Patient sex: M
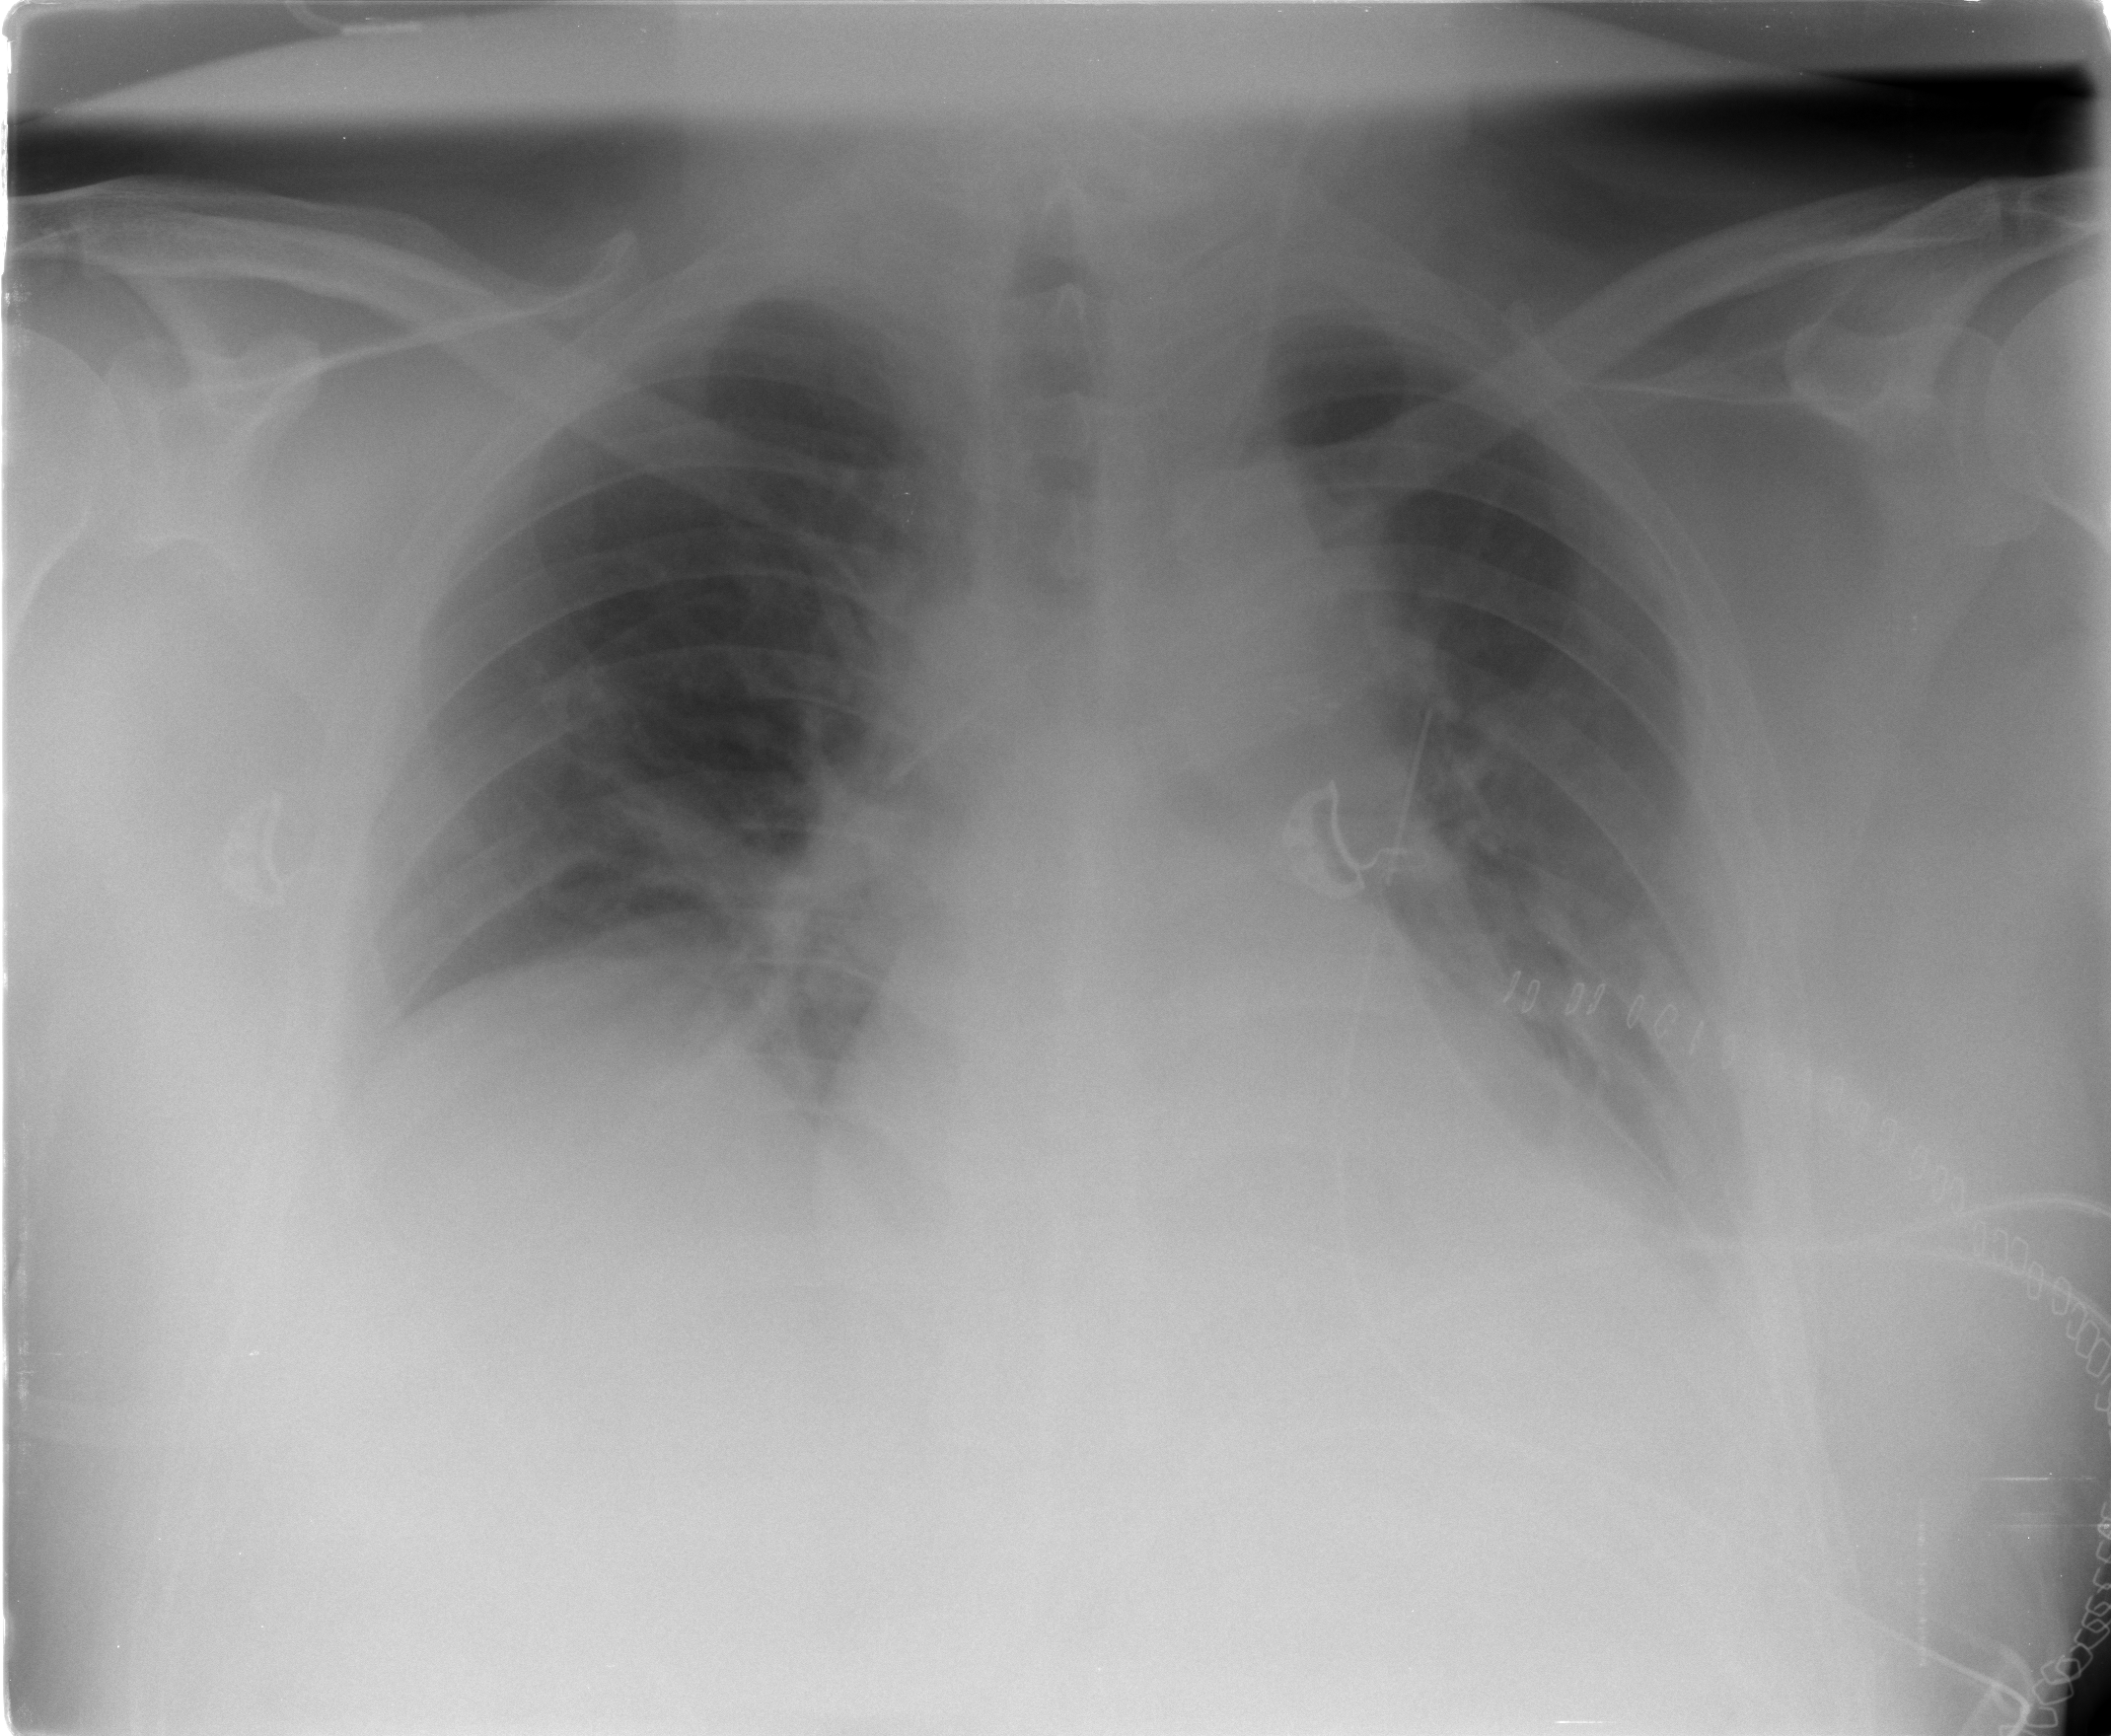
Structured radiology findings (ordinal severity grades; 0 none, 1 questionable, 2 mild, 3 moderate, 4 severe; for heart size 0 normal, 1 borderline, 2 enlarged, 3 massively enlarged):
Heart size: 0
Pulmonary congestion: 0
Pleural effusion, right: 1
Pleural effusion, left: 2
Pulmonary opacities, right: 2
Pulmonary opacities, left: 0
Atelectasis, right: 2
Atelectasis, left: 2